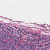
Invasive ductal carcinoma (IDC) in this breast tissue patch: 1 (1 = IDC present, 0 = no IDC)